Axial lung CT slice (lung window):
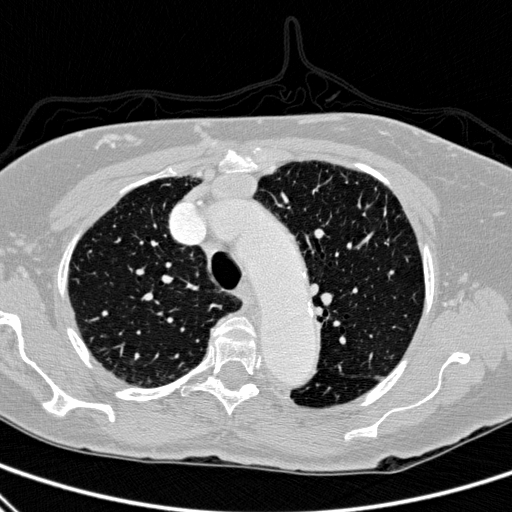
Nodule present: no